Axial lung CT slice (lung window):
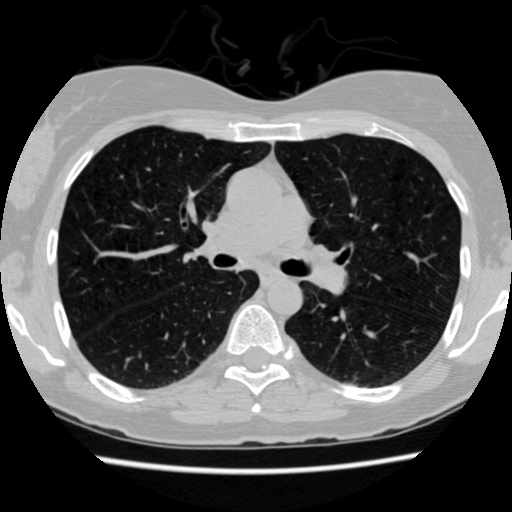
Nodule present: no